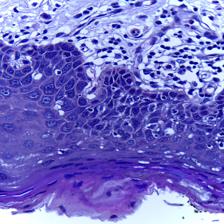
Diagnosis: Normal